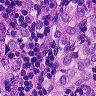
Metastatic tissue present: yes